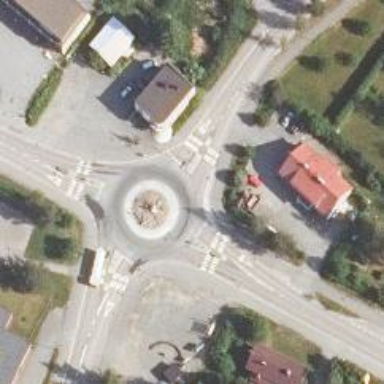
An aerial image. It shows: Crossing road.